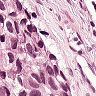
Metastatic tissue present: yes